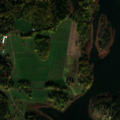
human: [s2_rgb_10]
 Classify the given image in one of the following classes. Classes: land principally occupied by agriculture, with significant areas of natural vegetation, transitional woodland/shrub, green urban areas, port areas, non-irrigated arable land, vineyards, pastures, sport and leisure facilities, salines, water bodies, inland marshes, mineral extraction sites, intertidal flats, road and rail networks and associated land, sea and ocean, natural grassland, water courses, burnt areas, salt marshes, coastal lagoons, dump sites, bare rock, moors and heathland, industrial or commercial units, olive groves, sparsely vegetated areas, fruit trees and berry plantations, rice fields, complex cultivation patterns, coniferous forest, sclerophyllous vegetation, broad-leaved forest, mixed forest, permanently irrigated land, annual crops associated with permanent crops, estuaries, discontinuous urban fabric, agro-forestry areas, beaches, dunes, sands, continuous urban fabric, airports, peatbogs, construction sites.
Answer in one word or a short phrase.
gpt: non-irrigated arable land, land principally occupied by agriculture, with significant areas of natural vegetation, mixed forest, sea and ocean